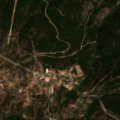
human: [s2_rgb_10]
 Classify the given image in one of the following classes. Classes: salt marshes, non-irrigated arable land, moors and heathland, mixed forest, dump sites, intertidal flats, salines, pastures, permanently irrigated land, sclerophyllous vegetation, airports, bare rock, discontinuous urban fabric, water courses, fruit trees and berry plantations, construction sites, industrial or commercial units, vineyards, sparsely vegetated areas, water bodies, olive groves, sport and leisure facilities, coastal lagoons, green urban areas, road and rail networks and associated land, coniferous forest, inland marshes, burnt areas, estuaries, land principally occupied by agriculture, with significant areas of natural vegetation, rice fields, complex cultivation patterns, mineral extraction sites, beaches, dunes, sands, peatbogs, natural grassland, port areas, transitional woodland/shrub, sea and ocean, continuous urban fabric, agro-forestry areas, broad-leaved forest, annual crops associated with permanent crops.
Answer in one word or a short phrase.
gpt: annual crops associated with permanent crops, transitional woodland/shrub